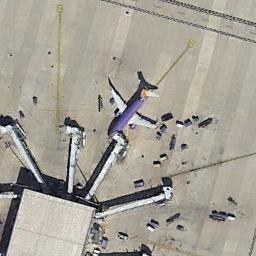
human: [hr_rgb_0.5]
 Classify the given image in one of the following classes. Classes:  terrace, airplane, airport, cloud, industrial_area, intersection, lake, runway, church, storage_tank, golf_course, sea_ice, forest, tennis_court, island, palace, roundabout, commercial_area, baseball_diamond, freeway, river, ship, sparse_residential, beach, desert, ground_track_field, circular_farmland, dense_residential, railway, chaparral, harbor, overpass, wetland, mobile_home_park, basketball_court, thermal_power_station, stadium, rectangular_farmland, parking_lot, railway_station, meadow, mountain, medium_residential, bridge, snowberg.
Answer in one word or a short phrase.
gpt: airplane